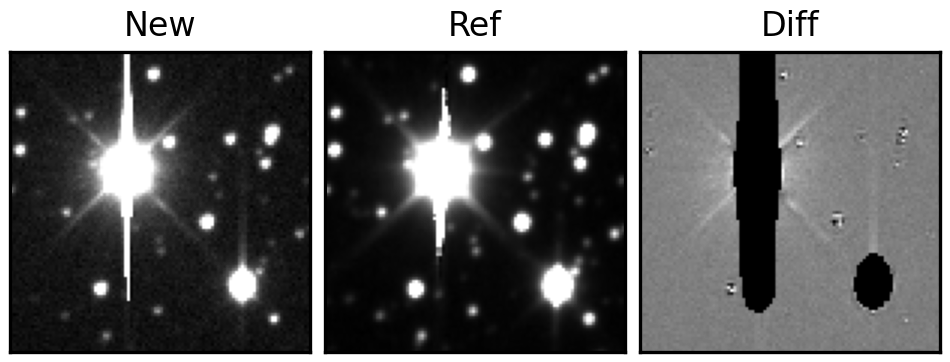
Label: bogus